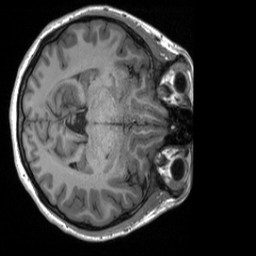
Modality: T1w
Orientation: axial
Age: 20
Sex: female
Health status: healthy
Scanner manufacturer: siemens
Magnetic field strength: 3 T
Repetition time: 2 s
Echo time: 0.00232 s